Question: We are creating temp table in procedures and we use no persistent connection for mysql. There are many temp tables is increasing slowly after mysql restart and then the 'innodb_buffer_pool_size' is finishing.
The application is working on this server;
CPU E3-1245 v5 @ 3.50GHz - 8 core
16GB Ram
The image shows tmp tables how increasing is:

My.cnf:
'''
[mysqld]
datadir=/var/lib/mysql
socket=/var/lib/mysql/mysql.sock
skip_name_resolve
join_buffer_size = 4M
sort_buffer_size = 1M
read_rnd_buffer_size = 1M
# MyISAM #
key_buffer_size = 1G
# SAFETY #
max_allowed_packet = 1G
# CACHES AND LIMITS #
tmp_table_size = 16M
max_heap_table_size = 16M
query_cache_type = 1
query_cache_size = 1M
query_cache_limit = 1M
max_connections = 400
thread_cache_size = 100
open_files_limit = 65535
table_definition_cache = 4096
table_open_cache = 4096
# INNODB #
innodb_flush_method = O_DIRECT
innodb_log_files_in_group = 2
innodb_log_file_size = 512M
innodb_flush_log_at_trx_commit = 1
innodb_file_per_table = 1
innodb_buffer_pool_size = 10G
innodb_buffer_pool_instances=8
thread_pool_size=36
'''
InnoDB Status:
'''
=====================================
2017-05-31 15:52:22 7fbabc7be700 INNODB MONITOR OUTPUT
=====================================
Per second averages calculated from the last 59 seconds
-----------------
BACKGROUND THREAD
-----------------
srv_master_thread loops: 9224 srv_active, 0 srv_shutdown, 9 srv_idle
srv_master_thread log flush and writes: 9233
----------
SEMAPHORES
----------
OS WAIT ARRAY INFO: reservation count 134197
OS WAIT ARRAY INFO: signal count 204301
Mutex spin waits <PHONE>, rounds <PHONE>, OS waits 81031
RW-shared spins 54484, rounds <PHONE>, OS waits 39945
RW-excl spins 11585, rounds 514527, OS waits 12875
Spin rounds per wait: 2.50 mutex, 23.84 RW-shared, 44.41 RW-excl
------------
TRANSACTIONS
------------
Trx id counter <PHONE>
Purge done for trx's n:o < <PHONE> undo n:o < 0 state: running but idle
History list length 1889
LIST OF TRANSACTIONS FOR EACH SESSION:
---TRANSACTION <PHONE>, not started
MySQL thread id 73473, OS thread handle 0x7fbaafdb6700, query id 100862972 XXX.XXX.XXX.XXX root cleaning up
---TRANSACTION <PHONE>, not started
MySQL thread id 73472, OS thread handle 0x7fbaca279700, query id 100862026 XXX.XXX.XXX.XXX root cleaning up
---TRANSACTION <PHONE>, not started
MySQL thread id 73447, OS thread handle 0x7fbacf446700, query id 100867583 XXX.XXX.XXX.XXX root closing tables
select * from 'sportsbook_maindb'.'feed_event_odds' where 'sportsbook_maindb'.'feed_event_odds'.'feed_event_id' in ('<PHONE>')
---TRANSACTION 0, not started
MySQL thread id 73442, OS thread handle 0x7fbab09f7700, query id 100839940 XXX.XXX.XXX.XXX root cleaning up
---TRANSACTION <PHONE>, not started
MySQL thread id 73426, OS thread handle 0x7fbacfb21700, query id 100836223 XXX.XXX.XXX.XXX root cleaning up
---TRANSACTION <PHONE>, not started
MySQL thread id 73428, OS thread handle 0x7fbab9b7d700, query id 100866992 XXX.XXX.XXX.XXX root cleaning up
---TRANSACTION 0, not started
MySQL thread id 73423, OS thread handle 0x7fbaafbef700, query id 100831913 XXX.XXX.XXX.XXX root cleaning up
---TRANSACTION <PHONE>, not started
MySQL thread id 73325, OS thread handle 0x7fbac77be700, query id 100855753 XXX.XXX.XXX.XXX root cleaning up
---TRANSACTION <PHONE>, not started
MySQL thread id 73326, OS thread handle 0x7fbacfef0700, query id 100867542 XXX.XXX.XXX.XXX root cleaning up
---TRANSACTION <PHONE>, not started
MySQL thread id 73320, OS thread handle 0x7fbab37be700, query id 100746169 XXX.XXX.XXX.XXX root cleaning up
---TRANSACTION <PHONE>, not started
MySQL thread id 73229, OS thread handle 0x7fbac76ba700, query id 100786064 XXX.XXX.XXX.XXX root cleaning up
---TRANSACTION <PHONE>, not started
MySQL thread id 73231, OS thread handle 0x7fbabf2fb700, query id 100867594 XXX.XXX.XXX.XXX root Opening tables
select * from 'sportsbook_maindb'.'feed_events' where ('feed_id' = ? and 'provider_event_id' = ? and 'type' = ? and 'sport_id' = ? and 'category_id' = ? and 'tournament_id' = ?) limit 1
---TRANSACTION <PHONE>, not started
MySQL thread id 73227, OS thread handle 0x7fbacfa1d700, query id 100661334 XXX.XXX.XXX.XXX root cleaning up
---TRANSACTION <PHONE>, not started
MySQL thread id 73051, OS thread handle 0x7fbac2679700, query id 100655871 XXX.XXX.XXX.XXX root cleaning up
---TRANSACTION <PHONE>, not started
MySQL thread id 73136, OS thread handle 0x7fbac27be700, query id 100698647 XXX.XXX.XXX.XXX root cleaning up
---TRANSACTION 0, not started
MySQL thread id 73133, OS thread handle 0x7fbab0b7d700, query id 100549256 XXX.XXX.XXX.XXX root cleaning up
---TRANSACTION <PHONE>, not started
MySQL thread id 73052, OS thread handle 0x7fbab27ff700, query id 100867298 XXX.XXX.XXX.XXX root cleaning up
---TRANSACTION <PHONE>, not started
MySQL thread id 73046, OS thread handle 0x7fbab0bbe700, query id 100427035 XXX.XXX.XXX.XXX root cleaning up
---TRANSACTION <PHONE>, not started
MySQL thread id 73031, OS thread handle 0x7fbaaffbe700, query id 100656320 XXX.XXX.XXX.XXX root cleaning up
---TRANSACTION <PHONE>, not started
MySQL thread id 73024, OS thread handle 0x7fbac273c700, query id 100398964 XXX.XXX.XXX.XXX root cleaning up
---TRANSACTION <PHONE>, not started
MySQL thread id 72930, OS thread handle 0x7fbac26fb700, query id 100251756 XXX.XXX.XXX.XXX root cleaning up
---TRANSACTION <PHONE>, not started
MySQL thread id 72931, OS thread handle 0x7fbac3fff700, query id 100867580 XXX.XXX.XXX.XXX root cleaning up
---TRANSACTION <PHONE>, not started
MySQL thread id 72923, OS thread handle 0x7fbac4fff700, query id 100241832 XXX.XXX.XXX.XXX root cleaning up
---TRANSACTION <PHONE>, not started
MySQL thread id 72832, OS thread handle 0x7fbaafb6d700, query id 100867592 XXX.XXX.XXX.XXX root cleaning up
---TRANSACTION <PHONE>, not started
MySQL thread id 72825, OS thread handle 0x7fbac3fbe700, query id 100112673 XXX.XXX.XXX.XXX root cleaning up
---TRANSACTION <PHONE>, not started
MySQL thread id 72809, OS thread handle 0x7fbac777d700, query id 100100554 XXX.XXX.XXX.XXX root cleaning up
---TRANSACTION <PHONE>, not started
MySQL thread id 72810, OS thread handle 0x7fbac75b6700, query id 100867279 XXX.XXX.XXX.XXX root cleaning up
---TRANSACTION 0, not started
MySQL thread id 72806, OS thread handle 0x7fbab0afb700, query id 100089215 XXX.XXX.XXX.XXX root cleaning up
---TRANSACTION <PHONE>, not started
MySQL thread id 72712, OS thread handle 0x7fbabf2ba700, query id 100815085 XXX.XXX.XXX.XXX root cleaning up
---TRANSACTION <PHONE>, not started
MySQL thread id 72713, OS thread handle 0x7fbaca238700, query id 100867543 XXX.XXX.XXX.XXX root cleaning up
---TRANSACTION 0, not started
MySQL thread id 72709, OS thread handle 0x7fbac76fb700, query id 99960334 XXX.XXX.XXX.XXX root cleaning up
---TRANSACTION <PHONE>, not started
MySQL thread id 72694, OS thread handle 0x7fbacf342700, query id 100816387 XXX.XXX.XXX.XXX root cleaning up
---TRANSACTION <PHONE>, not started
MySQL thread id 72695, OS thread handle 0x7fbabf33c700, query id 100867609 XXX.XXX.XXX.XXX root cleaning up
---TRANSACTION <PHONE>, not started
MySQL thread id 72692, OS thread handle 0x7fbac7679700, query id 99941737 XXX.XXX.XXX.XXX root cleaning up
---TRANSACTION <PHONE>, not started
MySQL thread id 72673, OS thread handle 0x7fbab37ff700, query id 100816282 XXX.XXX.XXX.XXX root cleaning up
---TRANSACTION <PHONE>, not started
MySQL thread id 72674, OS thread handle 0x7fbacb5b6700, query id 100867297 XXX.XXX.XXX.XXX root cleaning up
---TRANSACTION 0, not started
MySQL thread id 72670, OS thread handle 0x7fbabf37d700, query id 99922018 XXX.XXX.XXX.XXX root cleaning up
---TRANSACTION <PHONE>, not started
MySQL thread id 66986, OS thread handle 0x7fbabc7ff700, query id 93448633 185.81.238.240 root cleaning up
---TRANSACTION 0, not started
MySQL thread id 55432, OS thread handle 0x7fbaafdf7700, query id 75618608 XXX.XXX.XXX.XXX root cleaning up
---TRANSACTION 0, not started
MySQL thread id 7548, OS thread handle 0x7fbabc7be700, query id 100867611 185.81.238.240 root init
SHOW ENGINE INNODB STATUS
---TRANSACTION 0, not started
MySQL thread id 7538, OS thread handle 0x7fbac773c700, query id 100635363 185.81.238.240 root cleaning up
---TRANSACTION <PHONE>, not started
MySQL thread id 31645, OS thread handle 0x7fbabf3ff700, query id 96827866 185.81.238.240 root cleaning up
---TRANSACTION <PHONE>, not started
MySQL thread id 14852, OS thread handle 0x7fbac3f7d700, query id 99698982 XXX.XXX.XXX.XXX root cleaning up
---TRANSACTION <PHONE>, not started
MySQL thread id 14125, OS thread handle 0x7fbaca1f7700, query id 99540454 185.81.238.240 root cleaning up
---TRANSACTION 0, not started
MySQL thread id 14109, OS thread handle 0x7fbac75f7700, query id 99547660 185.81.238.240 root cleaning up
---TRANSACTION <PHONE>, not started
MySQL thread id 9205, OS thread handle 0x7fbac4fbe700, query id <PHONE> 185.81.238.240 root cleaning up
---TRANSACTION <PHONE>, not started
MySQL thread id 1212, OS thread handle 0x7fbacff72700, query id 96849893 XXX.XXX.XXX.XXX root cleaning up
---TRANSACTION <PHONE>, not started
MySQL thread id 6329, OS thread handle 0x7fbac27ff700, query id <PHONE> 185.81.238.240 root cleaning up
---TRANSACTION <PHONE>, not started
MySQL thread id 1285, OS thread handle 0x7fbaca2fb700, query id 99644576 XXX.XXX.XXX.XXX root cleaning up
---TRANSACTION <PHONE>, not started
MySQL thread id 1392, OS thread handle 0x7fbacb5f7700, query id 100812088 XXX.XXX.XXX.XXX root cleaning up
---TRANSACTION <PHONE>, not started
MySQL thread id 1273, OS thread handle 0x7fbacb7ff700, query id 100841204 XXX.XXX.XXX.XXX root cleaning up
---TRANSACTION <PHONE>, not started
MySQL thread id 1213, OS thread handle 0x7fbacfba3700, query id 100866459 XXX.XXX.XXX.XXX root cleaning up
---TRANSACTION <PHONE>, not started
MySQL thread id 1220, OS thread handle 0x7fbacfdab700, query id 100859394 XXX.XXX.XXX.XXX root cleaning up
---TRANSACTION <PHONE>, not started
MySQL thread id 1226, OS thread handle 0x7fbacb73c700, query id 100859395 XXX.XXX.XXX.XXX root cleaning up
---TRANSACTION <PHONE>, not started
MySQL thread id 1215, OS thread handle 0x7fbacfae0700, query id 96848359 XXX.XXX.XXX.XXX root cleaning up
---TRANSACTION <PHONE>, not started
MySQL thread id 1214, OS thread handle 0x7fbacf1bc700, query id 100866766 XXX.XXX.XXX.XXX root cleaning up
---TRANSACTION <PHONE>, not started
MySQL thread id 1207, OS thread handle 0x7fbacf793700, query id 451924 XXX.XXX.XXX.XXX root cleaning up
---TRANSACTION 0, not started
MySQL thread id 1202, OS thread handle 0x7fbacfd29700, query id 450403 XXX.XXX.XXX.XXX root cleaning up
---TRANSACTION <PHONE>, not started
MySQL thread id 1210, OS thread handle 0x7fbacf8d8700, query id 100863723 XXX.XXX.XXX.XXX root cleaning up
---TRANSACTION <PHONE>, not started
MySQL thread id 1208, OS thread handle 0x7fbacf856700, query id 450371 XXX.XXX.XXX.XXX root cleaning up
---TRANSACTION 0, not started
MySQL thread id 1203, OS thread handle 0x7fbacf3c4700, query id 447224 XXX.XXX.XXX.XXX root cleaning up
---TRANSACTION <PHONE>, not started
MySQL thread id 1199, OS thread handle 0x7fbacfe2d700, query id 449824 XXX.XXX.XXX.XXX root cleaning up
---TRANSACTION 0, not started
MySQL thread id 1198, OS thread handle 0x7fbacfbe4700, query id 445625 XXX.XXX.XXX.XXX root cleaning up
---TRANSACTION 0, not started
MySQL thread id 1193, OS thread handle 0x7fbacfc66700, query id 445271 XXX.XXX.XXX.XXX root cleaning up
---TRANSACTION 0, not started
MySQL thread id 1191, OS thread handle 0x7fbacf919700, query id 444828 XXX.XXX.XXX.XXX root cleaning up
---TRANSACTION 0, not started
MySQL thread id 1187, OS thread handle 0x7fbacf509700, query id 444521 XXX.XXX.XXX.XXX root cleaning up
---TRANSACTION <PHONE>, not started
MySQL thread id 1180, OS thread handle 0x7fbacf815700, query id 435638 XXX.XXX.XXX.XXX root cleaning up
---TRANSACTION <PHONE>, not started
MySQL thread id 1165, OS thread handle 0x7fbacfb62700, query id 100755663 XXX.XXX.XXX.XXX root cleaning up
---TRANSACTION <PHONE>, not started
MySQL thread id 1174, OS thread handle 0x7fbacfe6e700, query id 100751802 XXX.XXX.XXX.XXX root cleaning up
---TRANSACTION <PHONE>, not started
MySQL thread id 1164, OS thread handle 0x7fbacf2c0700, query id 100783528 XXX.XXX.XXX.XXX root cleaning up
---TRANSACTION <PHONE>, not started
MySQL thread id 1175, OS thread handle 0x7fbacf383700, query id 100835995 XXX.XXX.XXX.XXX root cleaning up
---TRANSACTION <PHONE>, not started
MySQL thread id 1173, OS thread handle 0x7fbacf60d700, query id 100836224 XXX.XXX.XXX.XXX root cleaning up
---TRANSACTION <PHONE>, not started
MySQL thread id 1170, OS thread handle 0x7fbacf27f700, query id 100840305 XXX.XXX.XXX.XXX root cleaning up
---TRANSACTION <PHONE>, not started
MySQL thread id 1171, OS thread handle 0x7fbacf1fd700, query id 100780084 XXX.XXX.XXX.XXX root cleaning up
---TRANSACTION <PHONE>, not started
MySQL thread id 1172, OS thread handle 0x7fbacf4c8700, query id 100847395 XXX.XXX.XXX.XXX root cleaning up
---TRANSACTION <PHONE>, not started
MySQL thread id 1167, OS thread handle 0x7fbacf897700, query id 100782309 XXX.XXX.XXX.XXX root cleaning up
---TRANSACTION <PHONE>, not started
MySQL thread id 1166, OS thread handle 0x7fbacf487700, query id 100751540 XXX.XXX.XXX.XXX root cleaning up
---TRANSACTION <PHONE>, not started
MySQL thread id 1168, OS thread handle 0x7fbacfeaf700, query id 100776989 XXX.XXX.XXX.XXX root cleaning up
---TRANSACTION <PHONE>, not started
MySQL thread id 1169, OS thread handle 0x7fbacf23e700, query id 100809213 XXX.XXX.XXX.XXX root cleaning up
---TRANSACTION <PHONE>, not started
MySQL thread id 1163, OS thread handle 0x7fbacf5cc700, query id 100857358 XXX.XXX.XXX.XXX root cleaning up
--------
FILE I/O
--------
I/O thread 0 state: waiting for completed aio requests (insert buffer thread)
I/O thread 1 state: waiting for completed aio requests (log thread)
I/O thread 2 state: waiting for completed aio requests (read thread)
I/O thread 3 state: waiting for completed aio requests (read thread)
I/O thread 4 state: waiting for completed aio requests (read thread)
I/O thread 5 state: waiting for completed aio requests (read thread)
I/O thread 6 state: waiting for completed aio requests (write thread)
I/O thread 7 state: waiting for completed aio requests (write thread)
I/O thread 8 state: waiting for completed aio requests (write thread)
I/O thread 9 state: waiting for completed aio requests (write thread)
Pending normal aio reads: 0 [0, 0, 0, 0] , aio writes: 0 [0, 0, 0, 0] ,
ibuf aio reads: 0, log i/o's: 0, sync i/o's: 0
Pending flushes (fsync) log: 0; buffer pool: 0
32109 OS file reads, 293736 OS file writes, 232781 OS fsyncs
0.00 reads/s, 0 avg bytes/read, 43.93 writes/s, 22.91 fsyncs/s
-------------------------------------
INSERT BUFFER AND ADAPTIVE HASH INDEX
-------------------------------------
Ibuf: size 1, free list len 35016, seg size 35018, 24 merges
merged operations:
insert 22, delete mark 33, delete 28
discarded operations:
insert 0, delete mark 0, delete 0
33987.71 hash searches/s, 12676.14 non-hash searches/s
---
LOG
---
Log sequence number 5161042928416
Log flushed up to 5161042928396
Pages flushed up to 5160903870455
Last checkpoint at 5160903858993
Max checkpoint age 869019772
Checkpoint age target 841862905
Modified age 139057961
Checkpoint age 139069423
0 pending log writes, 0 pending chkp writes
150467 log i/o's done, 14.02 log i/o's/second
----------------------
BUFFER POOL AND MEMORY
----------------------
Total memory allocated <PHONE>; in additional pool allocated 0
Total memory allocated by read views 6056
Internal hash tables (constant factor + variable factor)
Adaptive hash index 225887008 (169996984 + 55890024)
Page hash <PHONE> (buffer pool 0 only)
Dictionary cache 44357318 (42500624 + <PHONE>)
File system <PHONE> (812272 + 204120)
Lock system 26592536 (26563016 + 29520)
Recovery system 0 (0 + 0)
Dictionary memory allocated <PHONE>
Buffer pool size 655352
Buffer pool size, bytes <PHONE>
Free buffers 516293
Database pages 135648
Old database pages 6591
Modified db pages 4137
Pending reads 0
Pending writes: LRU 0, flush list 0, single page 0
Pages made young 35523, not young 435533
0.00 youngs/s, 0.00 non-youngs/s
Pages read 31888, created 103783, written 81574
0.00 reads/s, 6.53 creates/s, 24.59 writes/s
Buffer pool hit rate 1000 / 1000, young-making rate 0 / 1000 not 0 / 1000
Pages read ahead 0.00/s, evicted without access 0.00/s, Random read ahead 0.00/s
LRU len: 135648, unzip_LRU len: 0
I/O sum[11240]:cur[24], unzip sum[0]:cur[0]
----------------------
INDIVIDUAL BUFFER POOL INFO
----------------------
---BUFFER POOL 0
Buffer pool size 81919
Buffer pool size, bytes <PHONE>
Free buffers 63808
Database pages 17688
Old database pages 860
Modified db pages 738
Pending reads 0
Pending writes: LRU 0, flush list 0, single page 0
Pages made young 12, not young 0
0.00 youngs/s, 0.00 non-youngs/s
Pages read 4203, created 13485, written 13119
0.00 reads/s, 1.24 creates/s, 3.66 writes/s
Buffer pool hit rate 1000 / 1000, young-making rate 0 / 1000 not 0 / 1000
Pages read ahead 0.00/s, evicted without access 0.00/s, Random read ahead 0.00/s
LRU len: 17688, unzip_LRU len: 0
I/O sum[1405]:cur[3], unzip sum[0]:cur[0]
---BUFFER POOL 1
Buffer pool size 81919
Buffer pool size, bytes <PHONE>
Free buffers 64232
Database pages 17262
Old database pages 839
Modified db pages 562
Pending reads 0
Pending writes: LRU 0, flush list 0, single page 0
Pages made young 9792, not young 109004
0.00 youngs/s, 0.00 non-youngs/s
Pages read 4346, created 12919, written 10360
0.00 reads/s, 0.39 creates/s, 3.47 writes/s
Buffer pool hit rate 1000 / 1000, young-making rate 0 / 1000 not 0 / 1000
Pages read ahead 0.00/s, evicted without access 0.00/s, Random read ahead 0.00/s
LRU len: 17262, unzip_LRU len: 0
I/O sum[1405]:cur[3], unzip sum[0]:cur[0]
---BUFFER POOL 2
Buffer pool size 81919
Buffer pool size, bytes <PHONE>
Free buffers 64815
Database pages 16669
Old database pages 810
Modified db pages 476
Pending reads 0
Pending writes: LRU 0, flush list 0, single page 0
Pages made young 8543, not young 77383
0.00 youngs/s, 0.00 non-youngs/s
Pages read 3728, created 12949, written 9935
0.00 reads/s, 0.34 creates/s, 2.61 writes/s
Buffer pool hit rate 1000 / 1000, young-making rate 0 / 1000 not 0 / 1000
Pages read ahead 0.00/s, evicted without access 0.00/s, Random read ahead 0.00/s
LRU len: 16669, unzip_LRU len: 0
I/O sum[1405]:cur[3], unzip sum[0]:cur[0]
---BUFFER POOL 3
Buffer pool size 81919
Buffer pool size, bytes <PHONE>
Free buffers 64752
Database pages 16742
Old database pages 813
Modified db pages 505
Pending reads 0
Pending writes: LRU 0, flush list 0, single page 0
Pages made young 2, not young 0
0.00 youngs/s, 0.00 non-youngs/s
Pages read 3869, created 12873, written 10276
0.00 reads/s, 0.37 creates/s, 3.02 writes/s
Buffer pool hit rate 1000 / 1000, young-making rate 0 / 1000 not 0 / 1000
Pages read ahead 0.00/s, evicted without access 0.00/s, Random read ahead 0.00/s
LRU len: 16742, unzip_LRU len: 0
I/O sum[1405]:cur[3], unzip sum[0]:cur[0]
---BUFFER POOL 4
Buffer pool size 81919
Buffer pool size, bytes <PHONE>
Free buffers 64542
Database pages 16953
Old database pages 824
Modified db pages 485
Pending reads 0
Pending writes: LRU 0, flush list 0, single page 0
Pages made young 9168, not young 130820
0.00 youngs/s, 0.00 non-youngs/s
Pages read 4085, created 12872, written 10275
0.00 reads/s, 0.34 creates/s, 2.71 writes/s
Buffer pool hit rate 1000 / 1000, young-making rate 0 / 1000 not 0 / 1000
Pages read ahead 0.00/s, evicted without access 0.00/s, Random read ahead 0.00/s
LRU len: 16953, unzip_LRU len: 0
I/O sum[1405]:cur[3], unzip sum[0]:cur[0]
---BUFFER POOL 5
Buffer pool size 81919
Buffer pool size, bytes <PHONE>
Free buffers 64649
Database pages 16842
Old database pages 818
Modified db pages 503
Pending reads 0
Pending writes: LRU 0, flush list 0, single page 0
Pages made young 5, not young 0
0.00 youngs/s, 0.00 non-youngs/s
Pages read 3936, created 12906, written 9149
0.00 reads/s, 0.88 creates/s, 2.97 writes/s
Buffer pool hit rate 1000 / 1000, young-making rate 0 / 1000 not 0 / 1000
Pages read ahead 0.00/s, evicted without access 0.00/s, Random read ahead 0.00/s
LRU len: 16842, unzip_LRU len: 0
I/O sum[1405]:cur[3], unzip sum[0]:cur[0]
---BUFFER POOL 6
Buffer pool size 81919
Buffer pool size, bytes <PHONE>
Free buffers 64770
Database pages 16725
Old database pages 812
Modified db pages 369
Pending reads 0
Pending writes: LRU 0, flush list 0, single page 0
Pages made young 3, not young 0
0.00 youngs/s, 0.00 non-youngs/s
Pages read 4005, created 12720, written 8895
0.00 reads/s, 1.44 creates/s, 2.95 writes/s
Buffer pool hit rate 1000 / 1000, young-making rate 0 / 1000 not 0 / 1000
Pages read ahead 0.00/s, evicted without access 0.00/s, Random read ahead 0.00/s
LRU len: 16725, unzip_LRU len: 0
I/O sum[1405]:cur[3], unzip sum[0]:cur[0]
---BUFFER POOL 7
Buffer pool size 81919
Buffer pool size, bytes <PHONE>
Free buffers 64725
Database pages 16767
Old database pages 815
Modified db pages 499
Pending reads 0
Pending writes: LRU 0, flush list 0, single page 0
Pages made young 7998, not young 118326
0.00 youngs/s, 0.00 non-youngs/s
Pages read 3716, created 13059, written 9565
0.00 reads/s, 1.53 creates/s, 3.20 writes/s
Buffer pool hit rate 1000 / 1000, young-making rate 0 / 1000 not 0 / 1000
Pages read ahead 0.00/s, evicted without access 0.00/s, Random read ahead 0.00/s
LRU len: 16767, unzip_LRU len: 0
I/O sum[1405]:cur[3], unzip sum[0]:cur[0]
--------------
ROW OPERATIONS
--------------
0 queries inside InnoDB, 0 queries in queue
2 read views open inside InnoDB
0 RW transactions active inside InnoDB
0 RO transactions active inside InnoDB
0 out of 1000 descriptors used
---OLDEST VIEW---
Normal read view
Read view low limit trx n:o <PHONE>
Read view up limit trx id <PHONE>
Read view low limit trx id <PHONE>
Read view individually stored trx ids:
-----------------
Main thread process no. 9910, id 140440435156736, state: sleeping
Number of rows inserted 345653, updated <PHONE>, deleted 1158, read <PHONE>
18.75 inserts/s, 560.38 updates/s, 0.00 deletes/s, 125493.04 reads/s
----------------------------
END OF INNODB MONITOR OUTPUT
============================
'''
How can i figure the problem out? I read many articles about mysql, I tried to kill connections, I tried to drop tmp tables but i could not resolve it.
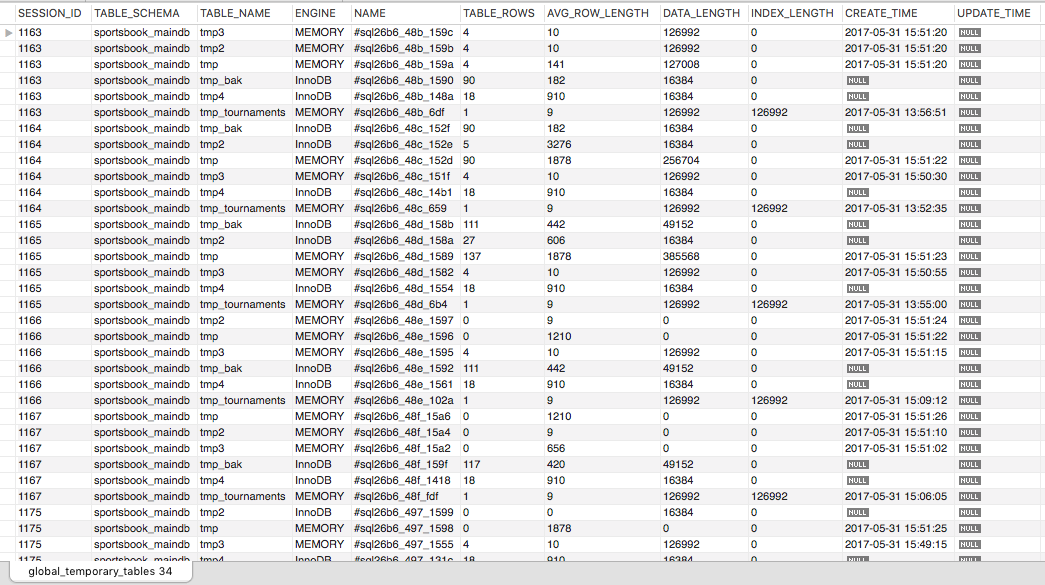
Answer: I notice many of your InnoDB threads are stuck in the state of "cleaning up."
There's a bug <URL> about threads being stuck in that state. It is reported to be fixed in MySQL 5.6.35, 5.7.17, 8.0.1. You should upgrade to those versions if you have not done so already.
Another suggestion is to increase the size of 'table_open_cache'. Monitor the status variables 'Open_tables' and 'Opened_tables'.
More reading:
- <URL>